Field crop: tomato
Growth stage: 1
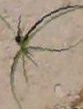
Species: cyperus